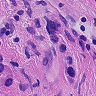
Metastatic tissue present: yes